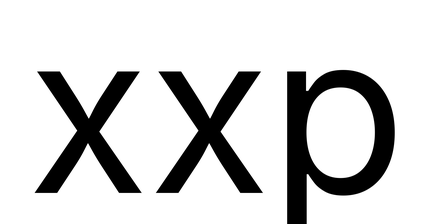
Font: Inter_Regular